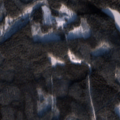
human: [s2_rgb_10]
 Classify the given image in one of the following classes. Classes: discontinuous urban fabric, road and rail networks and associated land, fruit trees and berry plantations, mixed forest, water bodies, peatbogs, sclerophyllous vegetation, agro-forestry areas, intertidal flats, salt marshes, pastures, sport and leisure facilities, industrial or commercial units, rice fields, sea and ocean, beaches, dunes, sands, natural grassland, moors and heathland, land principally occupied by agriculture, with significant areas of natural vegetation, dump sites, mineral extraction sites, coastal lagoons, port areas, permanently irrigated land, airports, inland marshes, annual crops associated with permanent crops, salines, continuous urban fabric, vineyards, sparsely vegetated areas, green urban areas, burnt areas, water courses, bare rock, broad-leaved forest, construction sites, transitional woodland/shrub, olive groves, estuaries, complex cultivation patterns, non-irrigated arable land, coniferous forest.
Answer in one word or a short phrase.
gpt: coniferous forest, mixed forest, water bodies